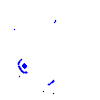
Particle: pion